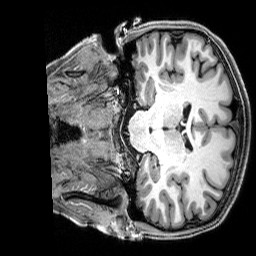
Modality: T1w
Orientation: coronal
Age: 21
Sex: male
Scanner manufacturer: siemens
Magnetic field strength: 3 T
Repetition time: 2.8 s
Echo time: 0.00212 s